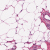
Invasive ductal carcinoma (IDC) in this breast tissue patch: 0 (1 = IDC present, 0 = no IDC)